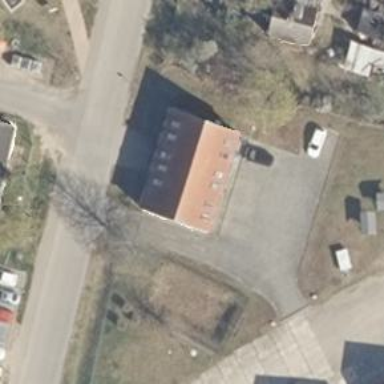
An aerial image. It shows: Ambulance station housed in garage.